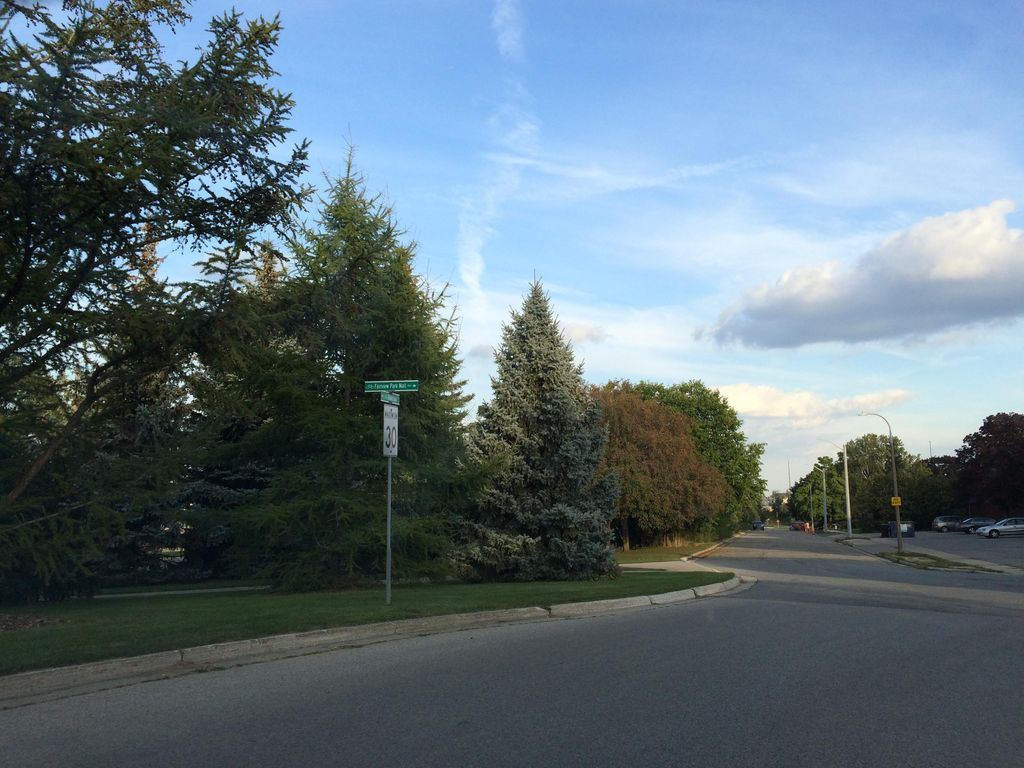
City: kitchener-waterloo